九年级 · 解析几何
(10 分) 如图, 在平面直角坐标系中, 已知 A $(-2,0), B(0, m)$ 两点, 且线段 $\mathrm{AB}=2 \sqrt{5}$, 以 $\mathrm{AB}$ 为边在第二象限内作正方形 $\mathrm{ABCD}$.

（1）求点 B 的坐标

(2) 在 $x$ 轴上是否存在点 $Q$, 使 $\triangle Q A B$ 是以 $A B$ 为腰的等腰三角形? 若存在, 请直接写出点 $\mathrm{Q}$ 的坐标, 若不存在, 请说明理由;

(3) 如果在坐标平面内有一点 $P(a, 3)$, 使得 $\triangle A B P$ 的面积与正方形 $A B C D$ 的面 积相等, 求 $\mathrm{a}$ 的值.


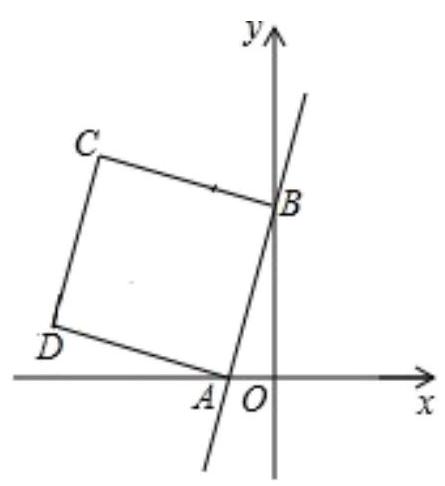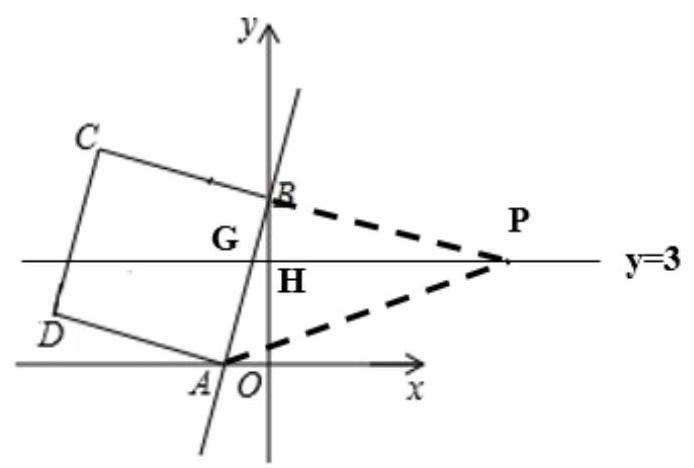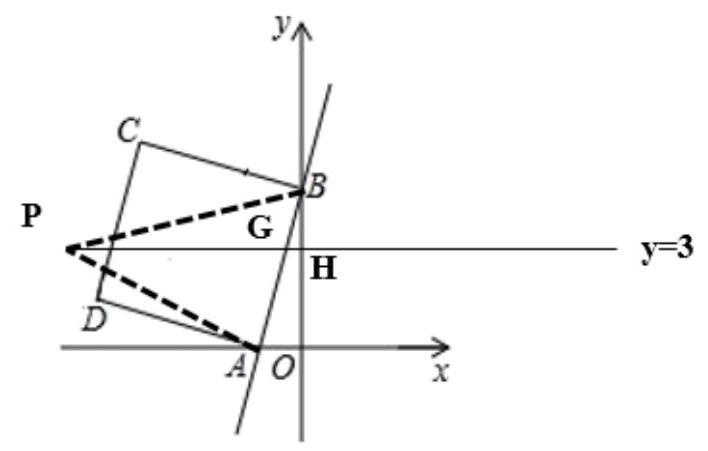
答案:  (1) $(0,4)(2)$ 存在, $Q$ 点坐标为 $(2 \sqrt{5}-2,0)$ 或 $(-2 \sqrt{5}-2,0)$ 或 $(2,0)$

(3) $a=\frac{19}{2}$ 或 $a=-\frac{21}{2}$

解析: (1) 因为三角形 $\mathrm{ABO}$ 为直角三角形, 所以可依据勾股定理求出 $\mathrm{OB}$ 的长度, 即可求出点 $\mathrm{B}$ 的坐标.

（2）当 $\mathrm{AB}=\mathrm{AQ}$ 时, 三角形 $\mathrm{QAB}$ 为等腰三角形, 当 $\mathrm{BQ}=\mathrm{AB}$ 时, 三角形 $\mathrm{QAB}$ 为等腰三角形, 再根据 $\mathrm{AB}$ 的长度分别求出点 $\mathrm{Q}$ 的坐标即可.

(3) 由 $P(a, 3)$ 可知, $p$ 点在 $y=3$ 直线上运动, 画出简图, 当 $a>0$ 和当 $a<0$ 时, 分两种情况进行分析.

【详解】(1)由题意知 $\mathrm{AB}=2 \sqrt{5}, \mathrm{AO}=2$, 根据勾股定理得 $O B^{2}=A B^{2}-A O^{2}$ $O B=\sqrt{A B^{2}-A O^{2}}=\sqrt{(2 \sqrt{5})^{2}-2^{2}}=4$, 所以点 $\mathrm{B}$ 的坐标为 $(0,4)$

(2) 设 $\mathrm{Q}$ 点坐标为 $(\mathrm{m}, 0)$

当 $A B=A Q$ 时, 即 $A Q=|-2-m|=2 \sqrt{5}$, 解得: $m=2 \sqrt{5}-2$ 或 $-2 \sqrt{5}-2$

则此时 $\mathrm{Q}$ 点坐标为 $(2 \sqrt{5}-2,0)(-2 \sqrt{5}-2,0)$
当 $B Q=A B$ 时, $B Q=\sqrt{(0-m)^{2}+(4-0)^{2}}=\sqrt{m^{2}+16}=2 \sqrt{5}$, 解得: $m=2$ 或-2

而 $\mathrm{m}=-2$ 时与 $\mathrm{A}$ 点重合, 则 $\mathrm{m}=2$.

则 $\mathrm{Q}$ 的坐标为 $(2,0)$

(3) (1)

由题意可知 $p$ 点坐标为 $(a, 3)$, 则 $p$ 点再 $y=3$ 这条直线上, 连接 BP, AP, $y=3$ 与 $y$ 轴的交点为 $H$, 与直线 $A B$ 的交点为 $\mathrm{G}$, 当 $\mathrm{a}$ 大于 0 时, 如图所示:

此时三角形 APB 的面积可以由三角形 PBG 与三角形 PGA 的面积和求得.

设 $\mathrm{AB}$ 直线的函数解析式为 $\mathrm{y}=\mathrm{kx}+\mathrm{b}$, 代入点 $\mathrm{A}(-2,0), \mathrm{B}(0,4)$ 得: $y=2 x+4$

则 $\mathrm{G}$ 点的纵坐标与 $\mathrm{P}$ 点的纵坐标相等, 则把 $\mathrm{y}=3$ 代入 $y=2 x+4$, 得 $\mathrm{x}=-\frac{1}{2}$

则此时 $\mathrm{G}$ 点坐标为 $\left(-\frac{1}{2}, 3\right)$, 则 $\mathrm{PG}=\mathrm{a}-\left(-\frac{1}{2}\right)=a+\frac{1}{2}$

则三角形 $\mathrm{PBG}$ 与三角形 $\mathrm{PGA}$ 的面积和为: $\mathrm{GP} \times \mathrm{BH} \times \frac{1}{2}+\mathrm{GP} \times \mathrm{OH} \times \frac{1}{2}=\frac{1}{2} \mathrm{GP}(\mathrm{BH}+\mathrm{OH})=\frac{1}{2}$

$\mathrm{GP} \times \mathrm{BO}=\frac{1}{2} \times\left(a+\frac{1}{2}\right) \times 4=2\left(a+\frac{1}{2}\right)$

即 $2\left(a+\frac{1}{2}\right)=(2 \sqrt{5})^{2}$

解得: $a=\frac{19}{2}$.

(2)

当 a 小于 0 时, 如图所示:

同理(1)得: $\mathrm{PG}=-\frac{1}{2}-\mathrm{a}$
则此时有: $\frac{1}{2} \mathrm{GP}(\mathrm{BH}+\mathrm{OH})=\frac{1}{2} \mathrm{GP} \times \mathrm{BO}=\frac{1}{2} \times\left(-\frac{1}{2}-a\right) \times 4=2\left(-\frac{1}{2}-a\right)=(2 \sqrt{5})^{2}$

解得: $a=-\frac{21}{2}$

则综上所述: $a=\frac{19}{2}$ 或 $a=-\frac{21}{2}$

【点睛】本题考查知识点较为综合, 解题关键在于需要借助图像, 分情况进行讨论, 在第 (2)问中, 三角形以 $\mathrm{AB}$ 为腰长的等腰三角形的情况有三种, 在第(3)问中, 务必考虑 $\mathrm{P}$ 点横坐标的正负情况.